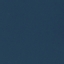
Land use / land cover: SeaLake